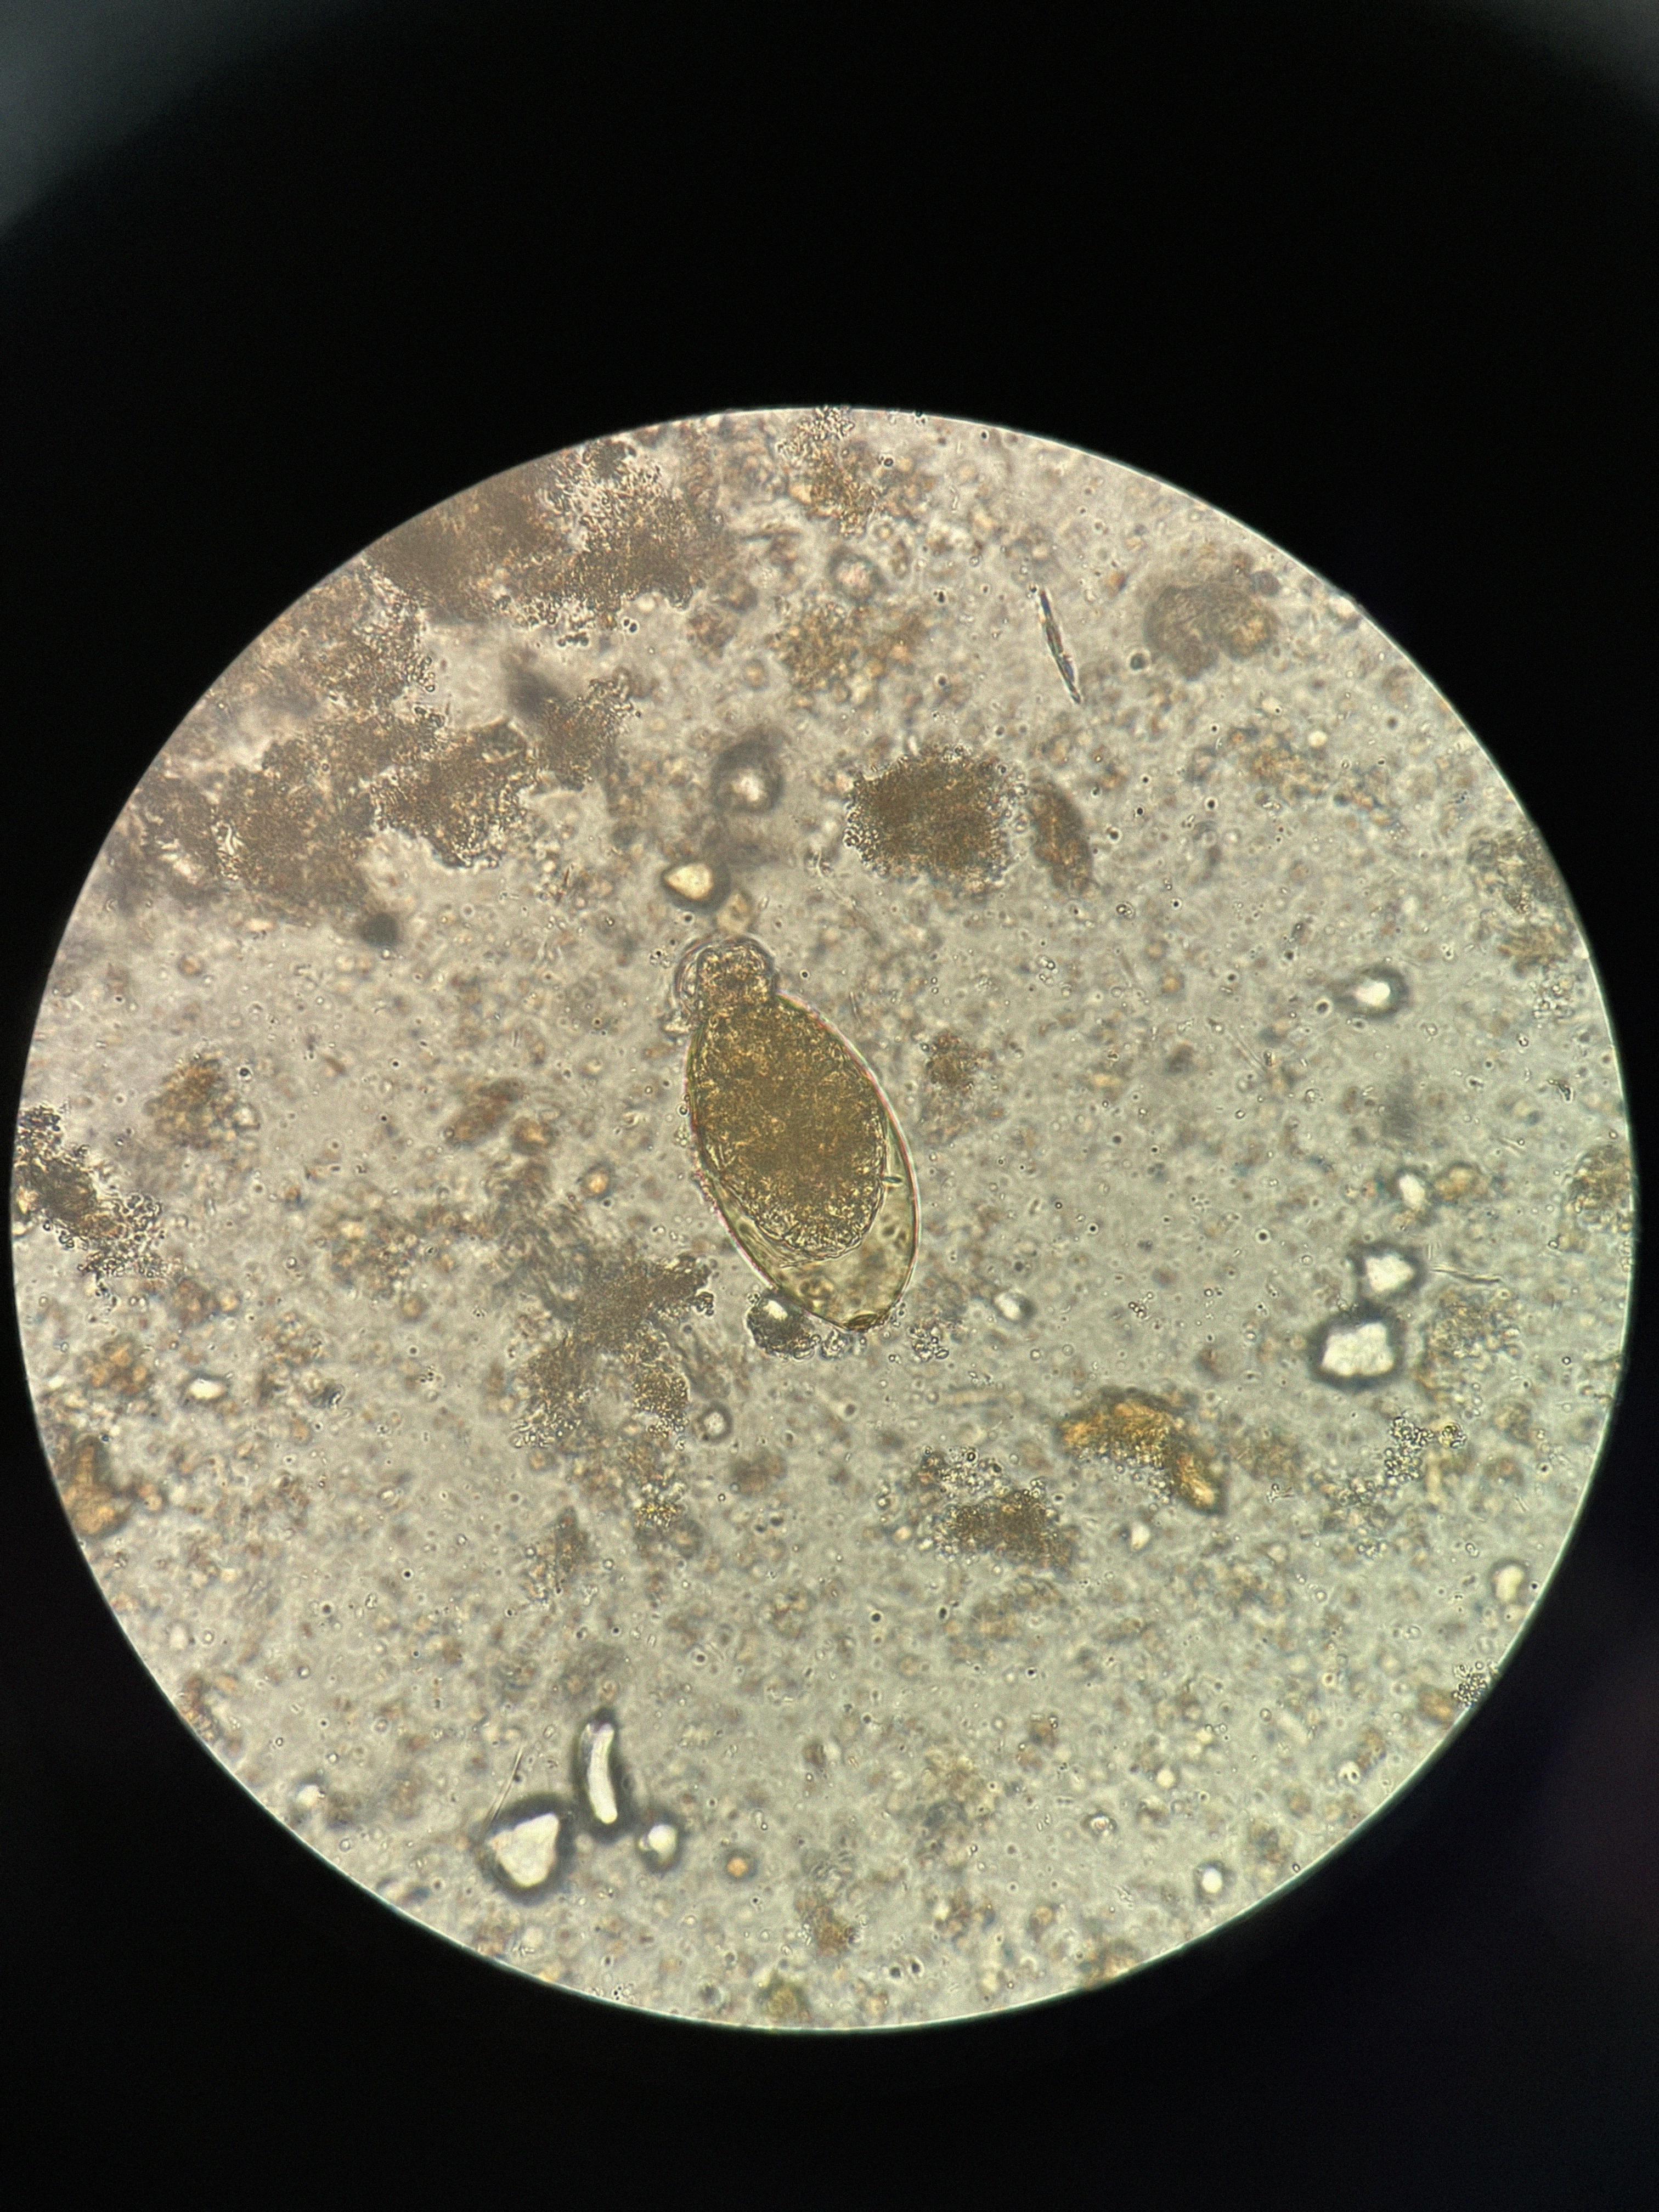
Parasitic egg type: Fasciolopsis buski